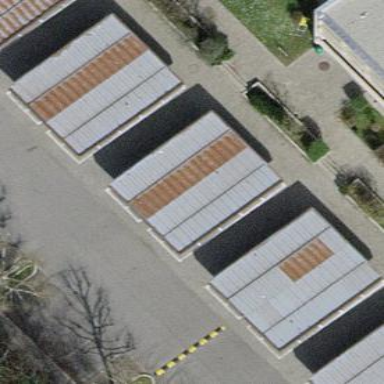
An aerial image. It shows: Bicycle parking area with wall loops.